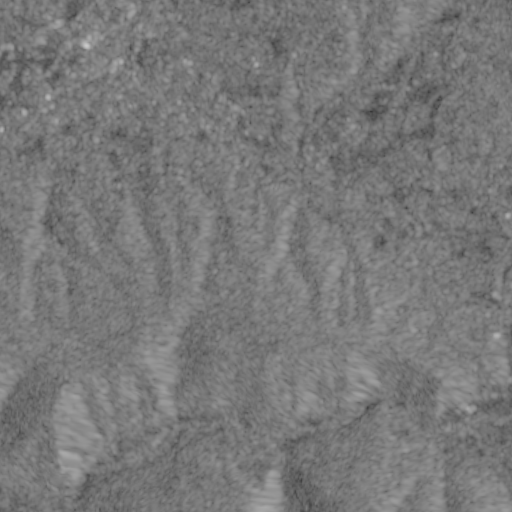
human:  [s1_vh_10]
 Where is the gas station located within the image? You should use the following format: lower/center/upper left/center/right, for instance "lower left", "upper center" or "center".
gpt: The gas station is located in the upper left of the image.
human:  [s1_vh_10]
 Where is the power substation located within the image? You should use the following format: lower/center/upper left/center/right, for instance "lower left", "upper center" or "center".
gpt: The power substation is located in the upper left of the image.
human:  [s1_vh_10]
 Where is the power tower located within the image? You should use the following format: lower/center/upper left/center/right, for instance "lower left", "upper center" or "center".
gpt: The power tower is located in the upper left of the image.
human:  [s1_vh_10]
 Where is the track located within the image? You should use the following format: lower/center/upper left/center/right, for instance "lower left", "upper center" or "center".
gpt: There is no track in the image.

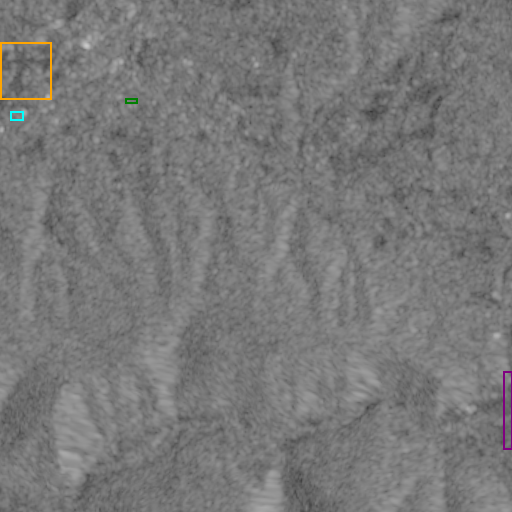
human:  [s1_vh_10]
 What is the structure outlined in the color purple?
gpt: The structure outlined in purple is a crop field.
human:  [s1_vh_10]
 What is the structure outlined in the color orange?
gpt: The structure outlined in orange is a park.
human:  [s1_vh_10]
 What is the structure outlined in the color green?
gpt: The structure outlined in green is a parking lot.
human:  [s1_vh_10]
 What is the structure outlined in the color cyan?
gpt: The structure outlined in cyan is a power substation.
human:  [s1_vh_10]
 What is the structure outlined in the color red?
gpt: There is no red outline.